Question:
Here I want the color of text +Timer to change once user clicks on stopwatch or timer. I tried to use some JavaScript but could not implement it.
Here is my code
'''
$(".icon-clock").shieldButton({
events: {
click: function () {
clearInterval(timer);
startTime = Date.now();
timer = setInterval(updateProgress, 100);
$(".colorchange").color(rgb(#0F0));
//It is not going to work I know
}
}
});
'''
Here is the timer part
'''
<li><a href="#" class="dropdown-toggle icon-plus" data-toggle="dropdown">
<span data-placement="bottom" title="Show Timer" class="colorchange">+ Timer </span></a>
<ul class="dropdown-menu timer-wrapper" style=" padding:5px;">
<div class="btn-group">
<button title="" type="button" class="btn btn-default b_fix icon-stopwatch" onclick="start(0);" data-original-title="Stopwatch"></button>
<button title="" type="button" class="btn btn-default b_fix icon-clock" onclick="start(1);" data-original-title="Timer"></button>
</div>
'''
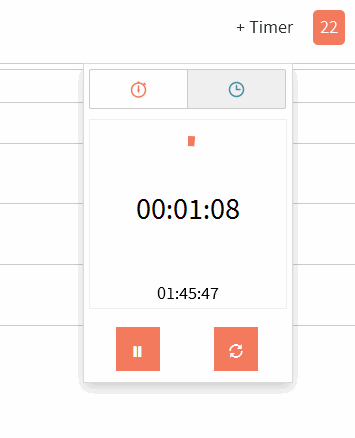
Answer: You are trying to use a method called 'color()' in jQuery, but I'm afraid this method doesn't exists. Instead, use the method <URL>, which is made to change css properties:
'''
$(".colorchange").css('color', '#00ff00');
'''
Further, to make your code more reusable, I suggest you to create a class for this purpose and add it to the element with <URL>. Unless you have to change to many different colors.